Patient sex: M
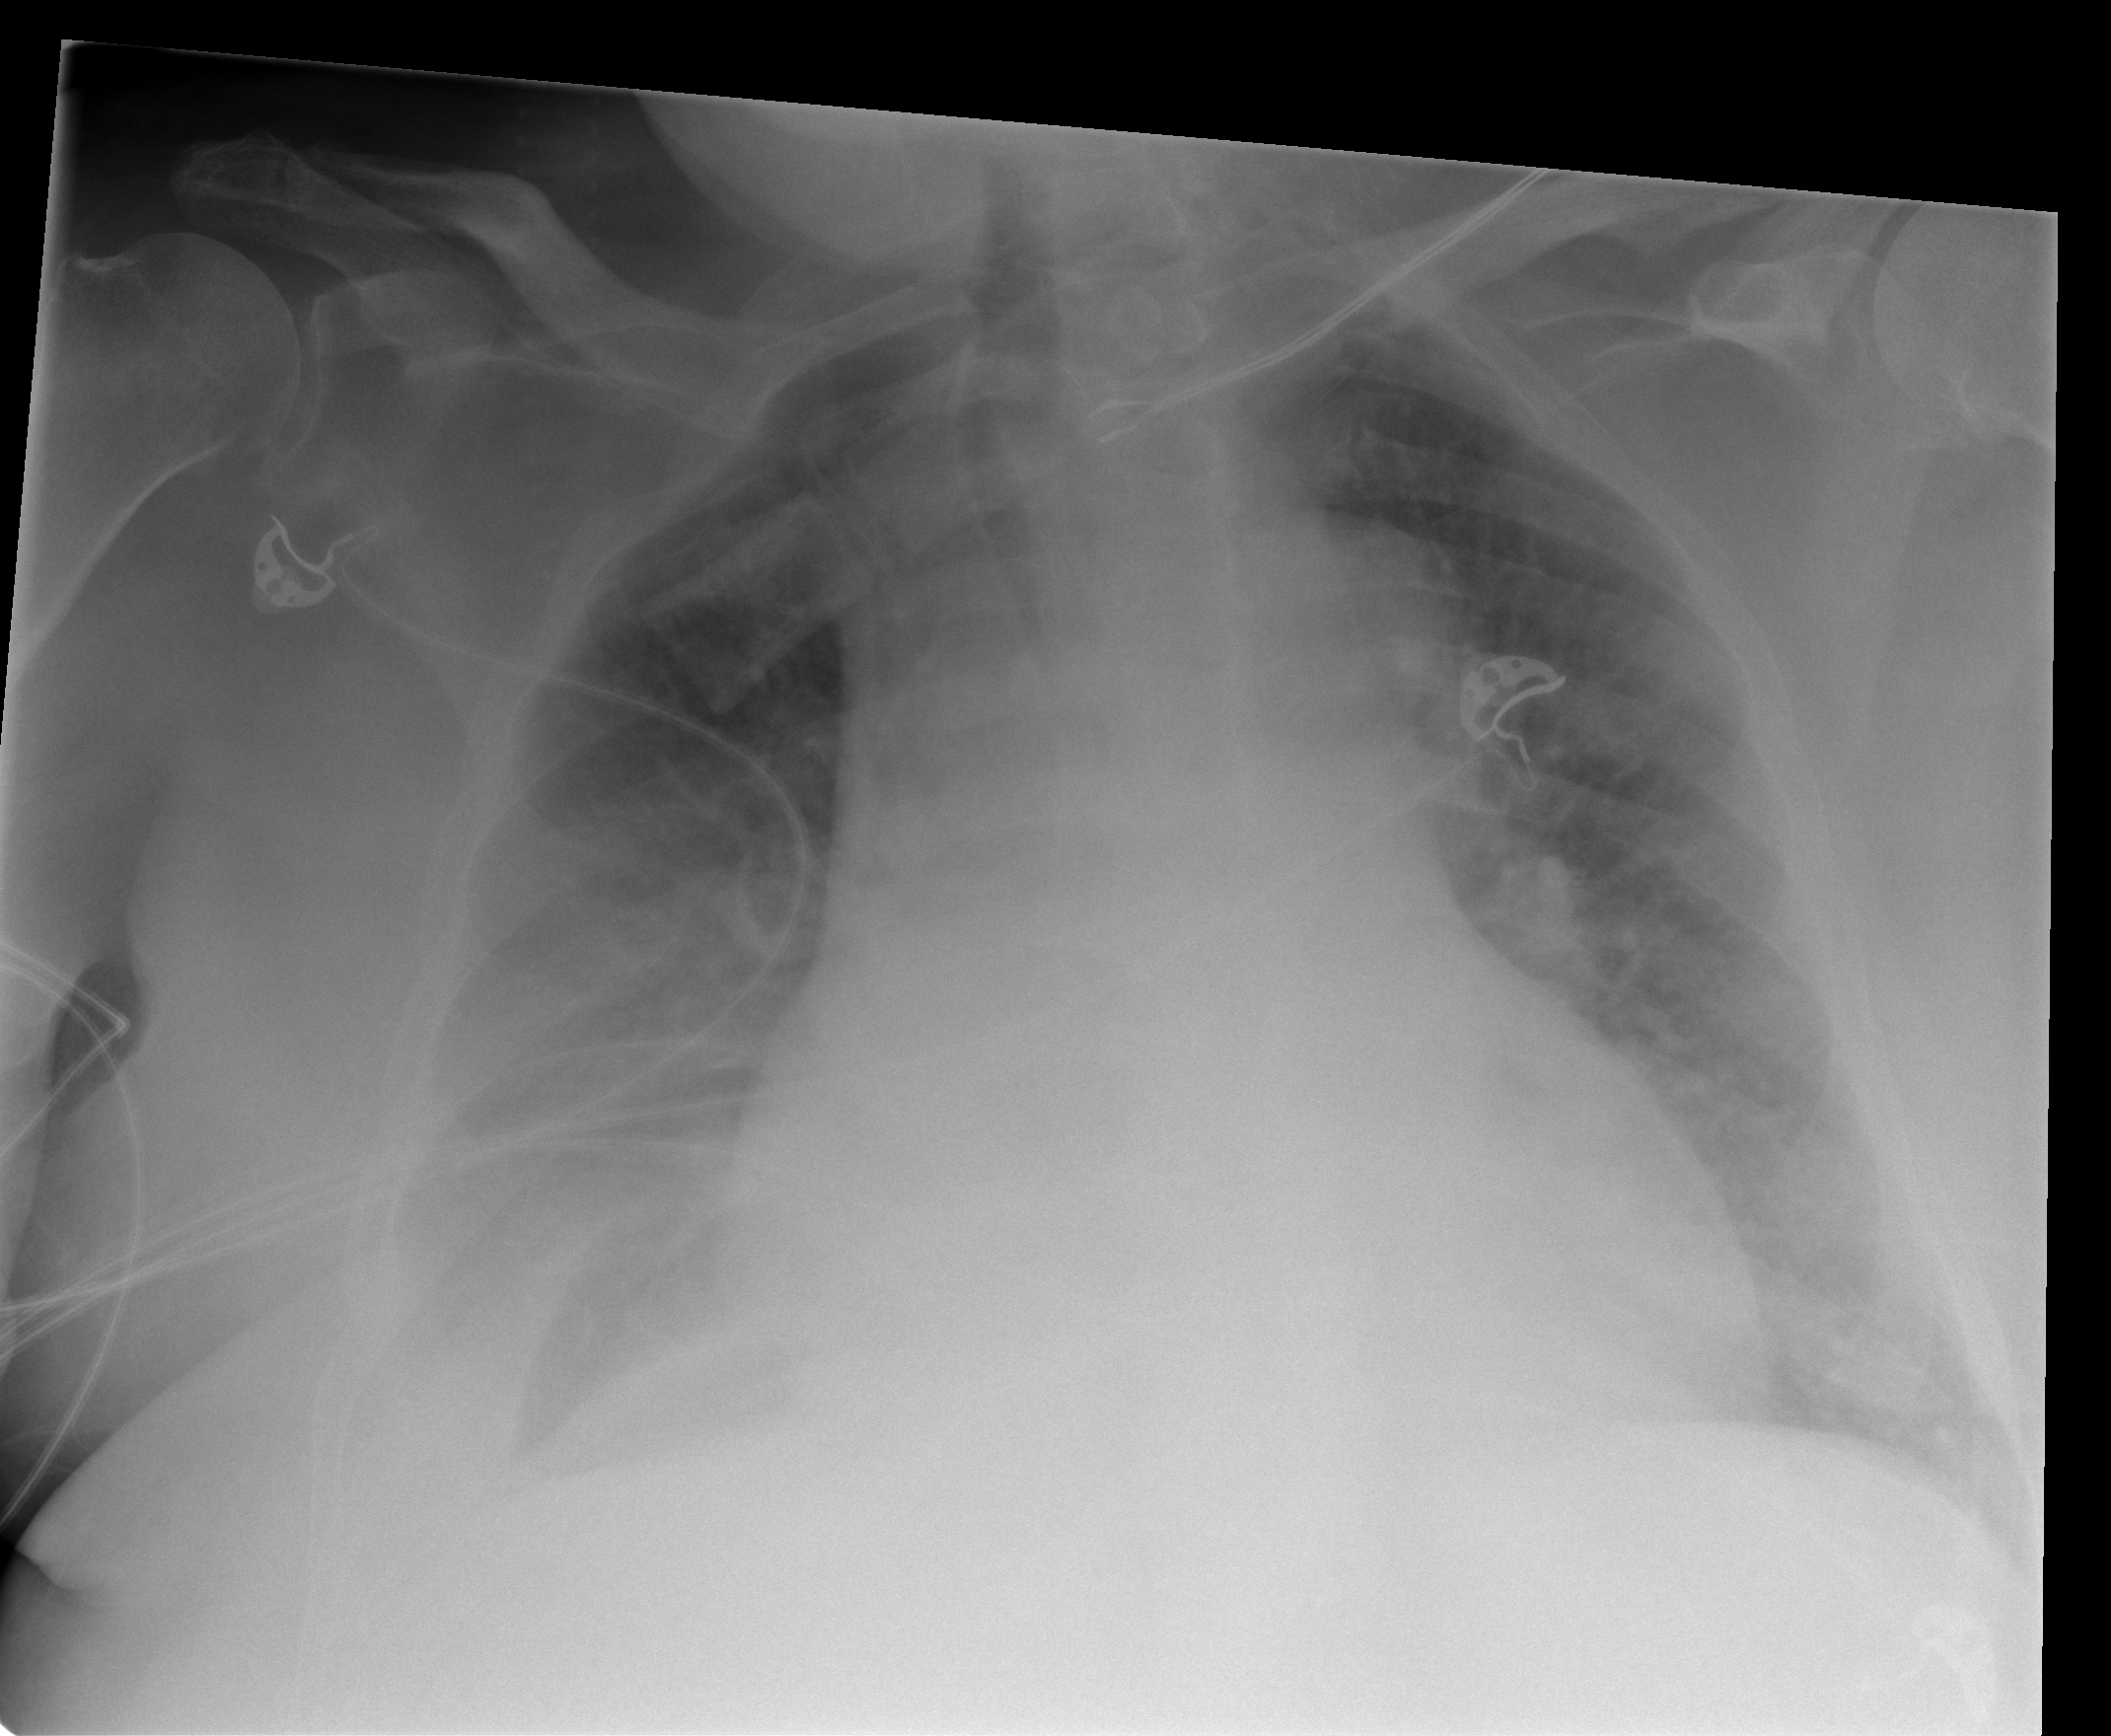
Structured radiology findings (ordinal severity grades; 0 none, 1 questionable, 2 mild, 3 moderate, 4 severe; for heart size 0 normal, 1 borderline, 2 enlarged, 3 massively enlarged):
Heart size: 2
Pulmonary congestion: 2
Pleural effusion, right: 2
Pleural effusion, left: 0
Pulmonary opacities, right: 0
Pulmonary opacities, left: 0
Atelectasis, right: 2
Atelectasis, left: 2